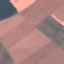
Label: AnnualCrop